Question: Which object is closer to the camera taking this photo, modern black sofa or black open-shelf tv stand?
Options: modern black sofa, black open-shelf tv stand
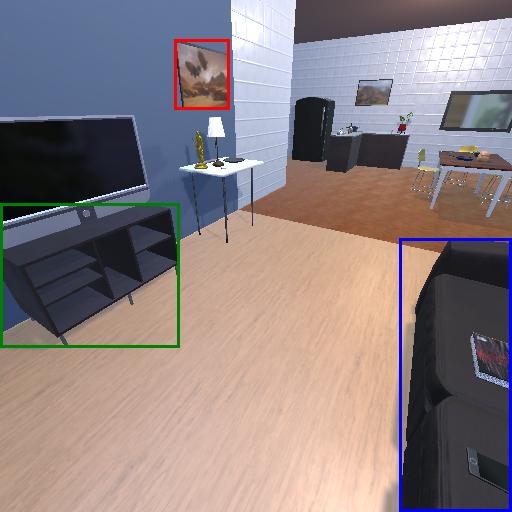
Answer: modern black sofa